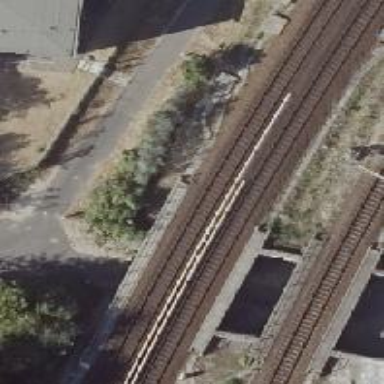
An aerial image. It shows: Bridge for electrified light rail.